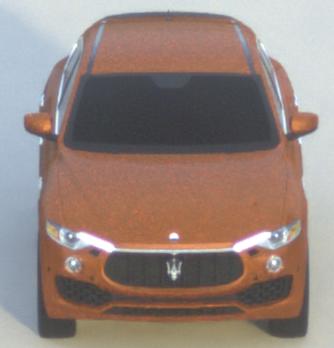
Make: Maserati
Model: Levante GT Hybrid
Detailed model: Levante
Model produced from: 2021/07
Model produced until: 2022/10
Doors: 4
Color: orange
Road condition: dry road
Daytime: sunrise or sunset
Contrast: low contrast